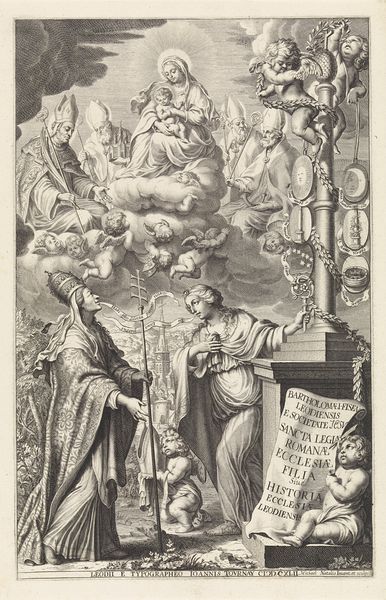
Titel: Allegorie op de Kerk en de stad Luik
Künstler: Michel Natalis
Standort: Amsterdam
Institution: Rijksmuseum
Schlagwörter: himmel, wolken, säule, wolke, rock, sockel, mantel, kind, engel, stab, grafik, bischof, papst, podest, medaillon, kreuz, druck, stich, kardinal, ranke, heiligenschein, jesus, bischöfe, mitra, heilige, putten, maria, heiland, putti, himmelfahrt, gottesmutter, jesuskind, bischofsstab, bischhöfe